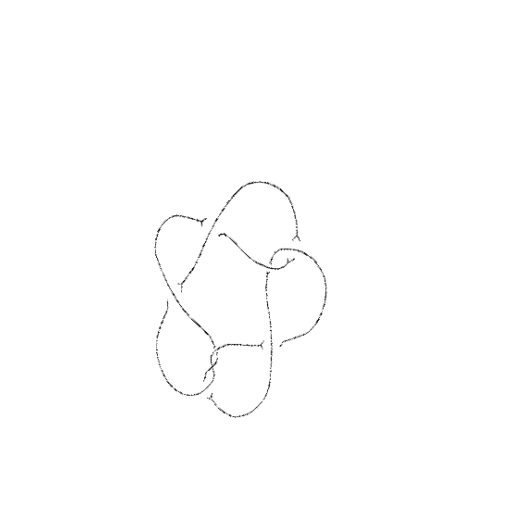
Crossing number: 8